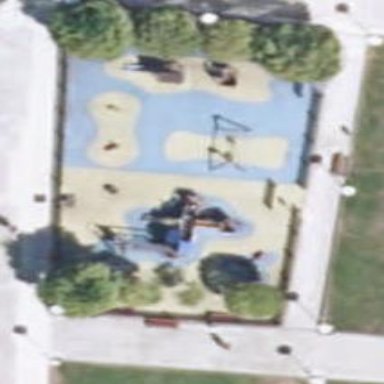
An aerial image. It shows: Playground area for leisure land.